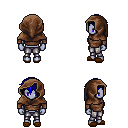
a pixel art fantasy rpg character, female body template, dark elf, purple skin, brown long-sleeve shirt, metal pants, blue short bangs hairstyle, cloth hood, brown slippers, four views (front, back, left, right), 2x2 character sprite sheet, small pixel art, hard edges, no anti-aliasing